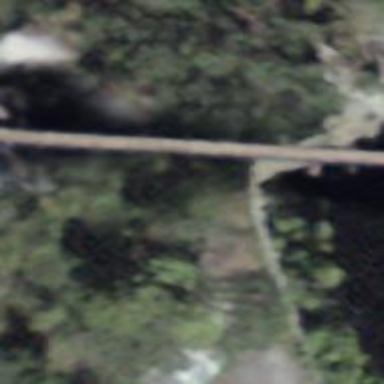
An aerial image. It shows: Unclassified road with tunnel.